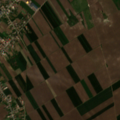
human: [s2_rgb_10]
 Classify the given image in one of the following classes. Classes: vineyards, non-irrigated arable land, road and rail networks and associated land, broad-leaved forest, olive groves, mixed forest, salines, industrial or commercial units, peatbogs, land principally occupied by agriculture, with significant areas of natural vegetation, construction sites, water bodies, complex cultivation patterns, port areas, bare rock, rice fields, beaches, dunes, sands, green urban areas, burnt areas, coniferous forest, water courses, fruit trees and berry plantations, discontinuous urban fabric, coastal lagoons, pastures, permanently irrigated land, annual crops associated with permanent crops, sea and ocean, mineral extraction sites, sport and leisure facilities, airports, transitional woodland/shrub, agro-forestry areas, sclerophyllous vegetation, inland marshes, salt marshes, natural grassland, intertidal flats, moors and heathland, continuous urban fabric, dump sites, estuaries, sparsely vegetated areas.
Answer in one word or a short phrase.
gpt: discontinuous urban fabric, non-irrigated arable land, complex cultivation patterns